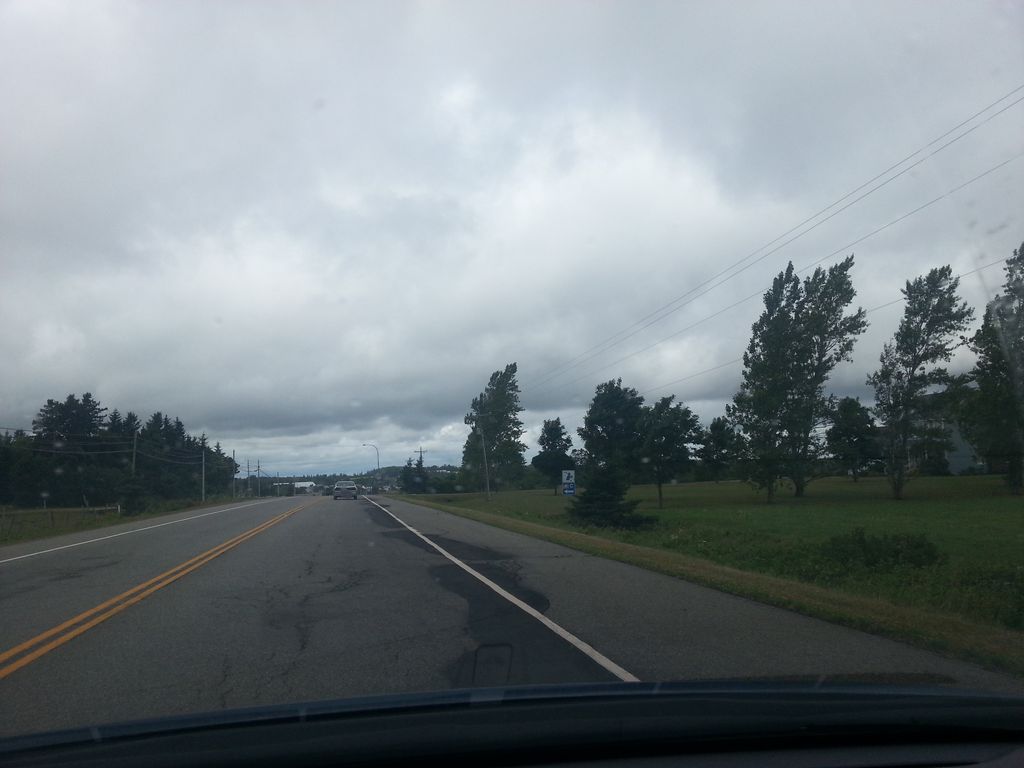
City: charlottetown